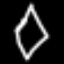
Label: diamond